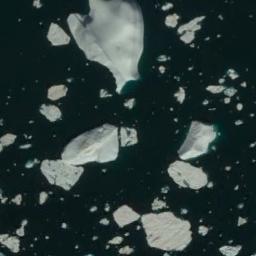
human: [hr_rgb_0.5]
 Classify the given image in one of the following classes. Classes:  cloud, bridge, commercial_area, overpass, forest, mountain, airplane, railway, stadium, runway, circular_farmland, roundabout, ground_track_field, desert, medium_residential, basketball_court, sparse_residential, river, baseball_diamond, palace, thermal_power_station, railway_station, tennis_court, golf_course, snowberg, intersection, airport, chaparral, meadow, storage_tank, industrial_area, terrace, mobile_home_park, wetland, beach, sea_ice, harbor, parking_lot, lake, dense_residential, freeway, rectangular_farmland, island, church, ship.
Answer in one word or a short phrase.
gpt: sea_ice